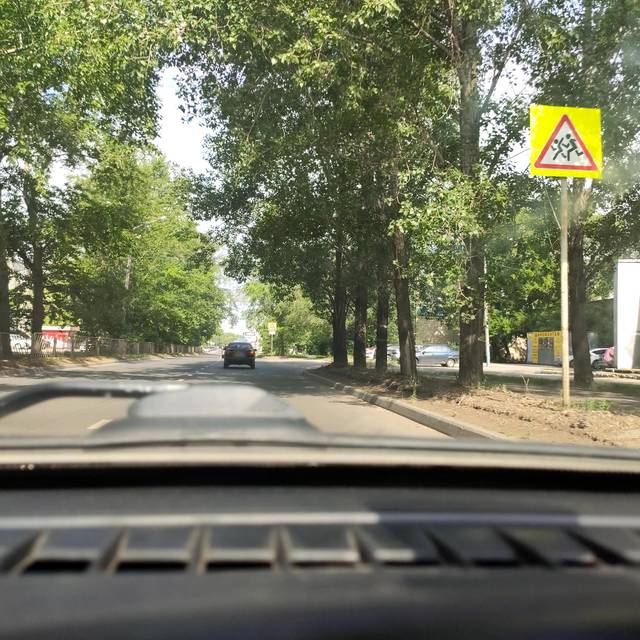
Region: Russia
Coordinates: 53.518, 49.428